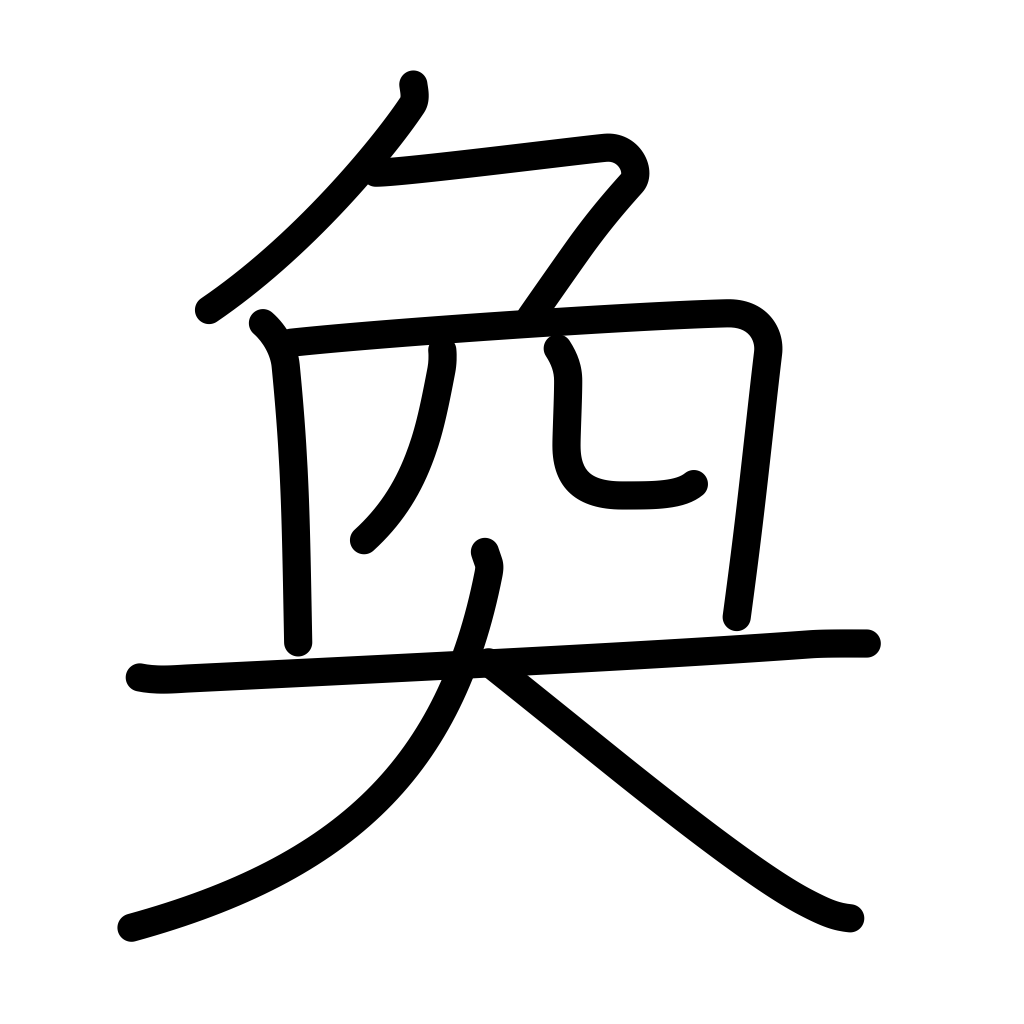
Meaning: clear, bright